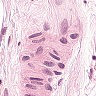
Metastatic tissue present: no